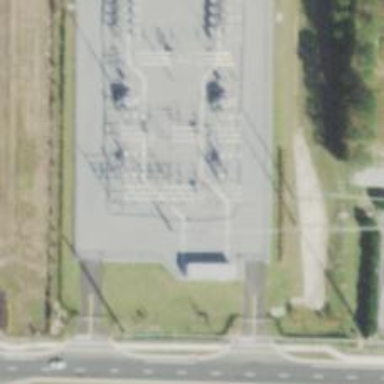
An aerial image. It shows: Switch used for power control.